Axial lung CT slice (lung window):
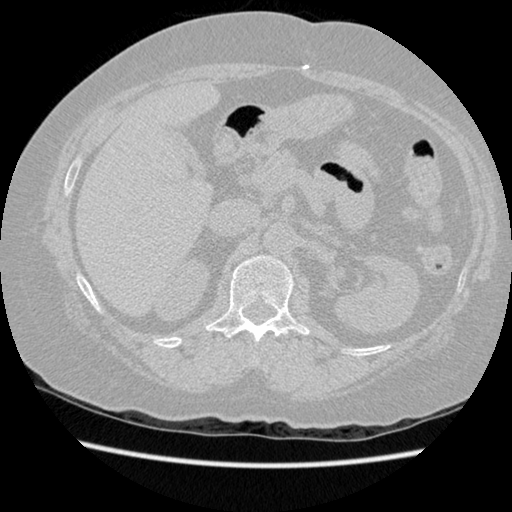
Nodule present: no